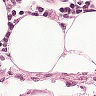
Metastatic tissue present: no